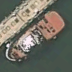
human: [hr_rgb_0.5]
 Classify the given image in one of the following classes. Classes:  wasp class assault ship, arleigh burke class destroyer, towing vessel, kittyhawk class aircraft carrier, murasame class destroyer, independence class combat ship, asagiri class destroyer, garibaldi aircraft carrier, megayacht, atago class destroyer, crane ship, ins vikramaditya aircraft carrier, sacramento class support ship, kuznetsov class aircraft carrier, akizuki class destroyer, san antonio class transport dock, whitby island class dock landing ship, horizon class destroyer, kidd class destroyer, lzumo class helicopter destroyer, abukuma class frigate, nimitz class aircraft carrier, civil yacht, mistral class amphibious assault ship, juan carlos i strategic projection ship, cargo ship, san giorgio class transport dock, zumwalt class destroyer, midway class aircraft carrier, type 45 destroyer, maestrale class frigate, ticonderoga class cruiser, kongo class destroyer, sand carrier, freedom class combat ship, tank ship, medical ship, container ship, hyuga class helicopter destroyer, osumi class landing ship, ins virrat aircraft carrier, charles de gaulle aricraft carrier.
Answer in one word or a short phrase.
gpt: Towing vessel